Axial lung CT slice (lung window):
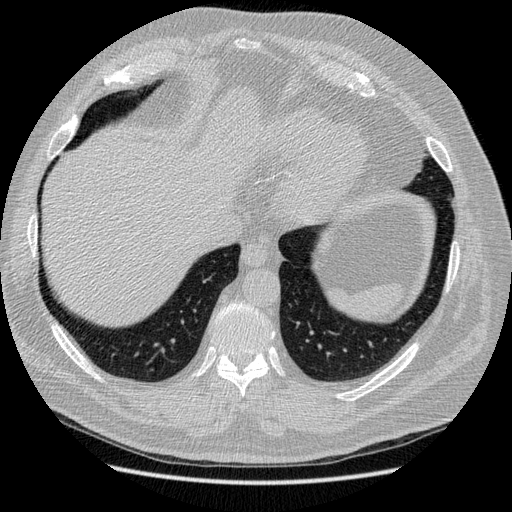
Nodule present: no